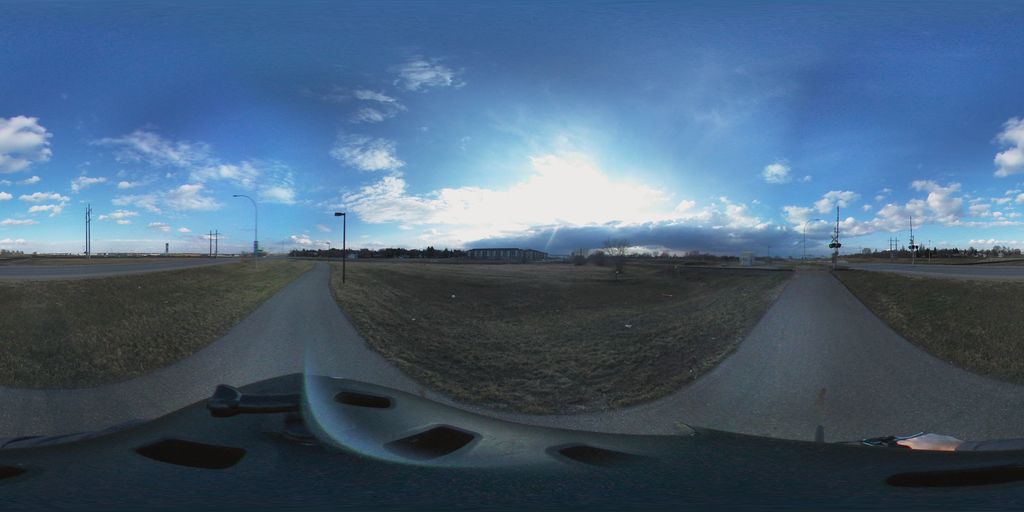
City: saskatoon